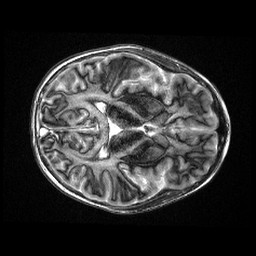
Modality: MP2RAGE
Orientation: axial
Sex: female
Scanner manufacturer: siemens
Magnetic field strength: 3 T
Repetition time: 5 s
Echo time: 0.00368 s